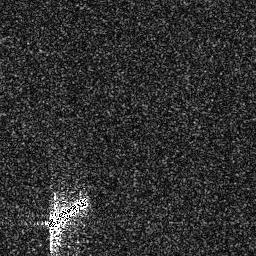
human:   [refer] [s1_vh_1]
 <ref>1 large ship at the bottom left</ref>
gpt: <box>[[16, 75, 34, 92, 0]]</box>